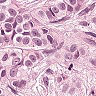
Metastatic tissue present: yes